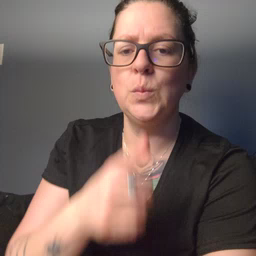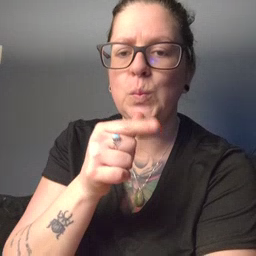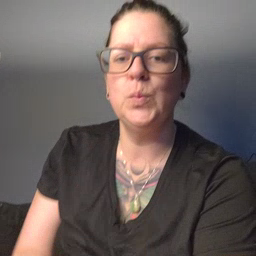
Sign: who